Question: I am trying to create a list of xy positions that represent a raster scan pattern like below:

Simply put I am using nested loops and if else statements but it is getting messy. Is there a simple way generate a list of positions with a fixed step size?
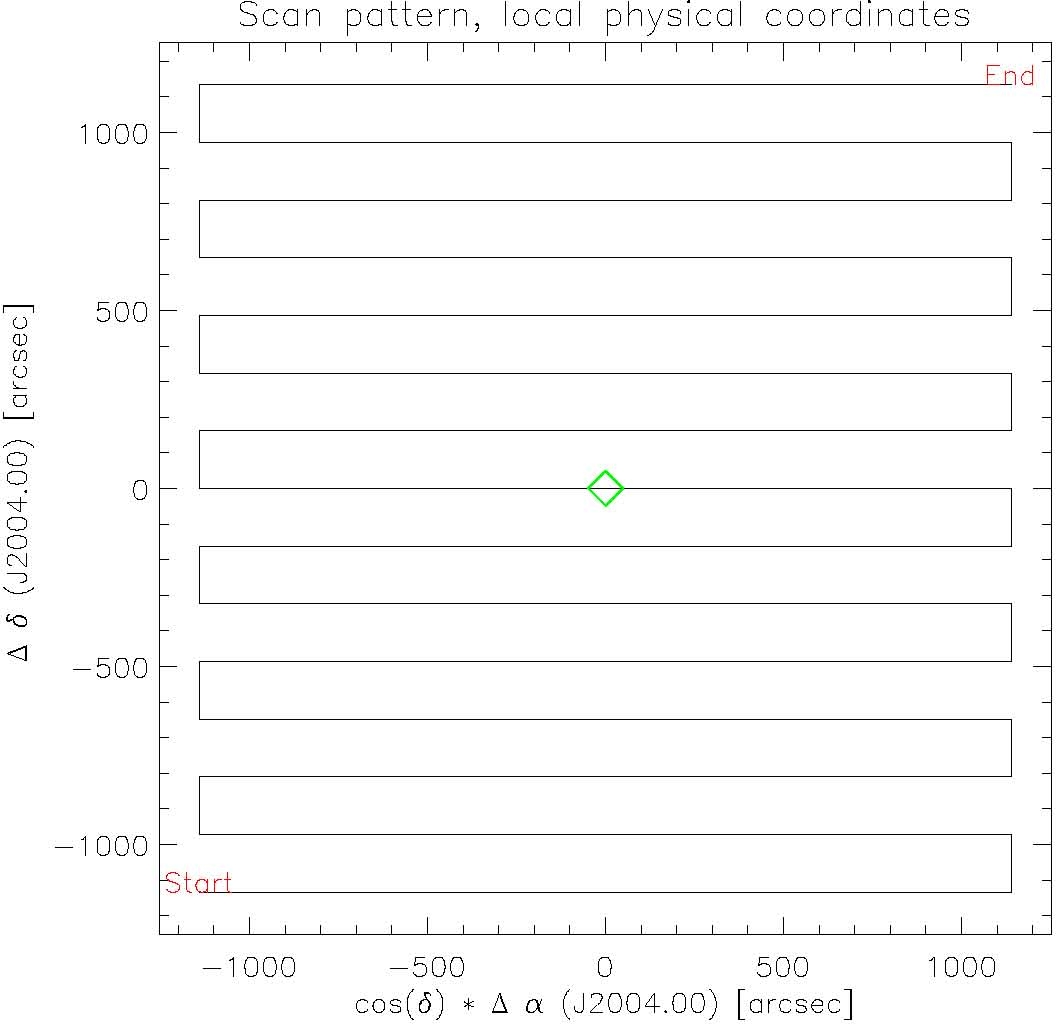
Answer: One possible solution, using a mix of Numpy and normal Python:
'''
from pylab import *
# define some grids
xgrid = arange(20, 31)
ygrid = arange(10, 16)
xscan = []
yscan = []
for i, yi in enumerate(ygrid):
xscan.append(xgrid[::(-1)**i]) # reverse when i is odd
yscan.append(ones_like(xgrid) * yi)
# squeeze lists together to vectors
xscan = concatenate(xscan)
yscan = concatenate(yscan)
# quick plot
plot(xscan, yscan, '.-')
axis([19, 31, 9, 16])
show()
'''
The way this works is to define 2 empty lists for x and y, to which you append one scan-line at a time. For the x-coordinates, you alternatively need a forward and a backward line ('xgrid<URL> the list of vectors into a single vector.
The same can be achieved without any for-loops using a list-comprehension and <URL>, like so:
'''
xscan = concatenate([xgrid[::(-1)**i] for i in range(len(ygrid))])
yscan = repeat(ygrid, len(xgrid))
'''
Resulting scan pattern: